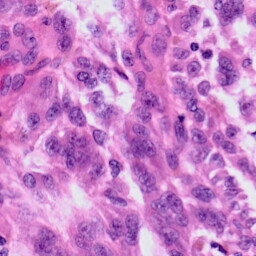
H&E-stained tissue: Skin